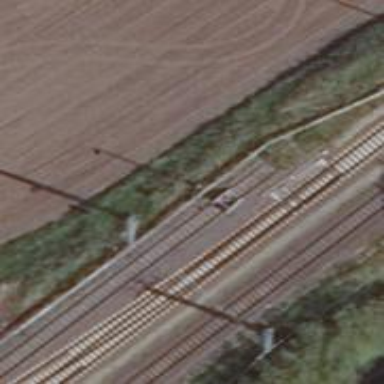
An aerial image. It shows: Railway yard used for servicing trains.